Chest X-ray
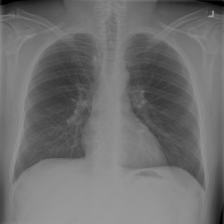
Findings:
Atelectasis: negative
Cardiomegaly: negative
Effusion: negative
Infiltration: negative
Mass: negative
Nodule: negative
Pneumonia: negative
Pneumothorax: negative
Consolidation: negative
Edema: negative
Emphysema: negative
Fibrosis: negative
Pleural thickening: negative
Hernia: negative